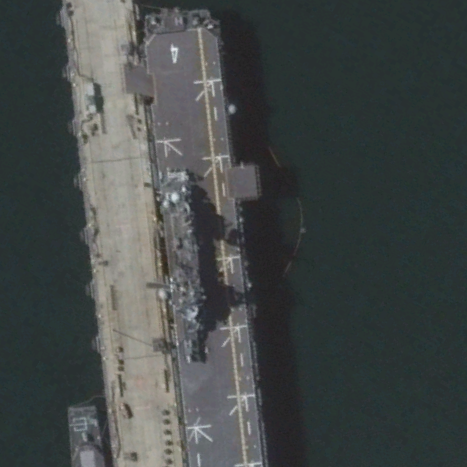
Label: assault